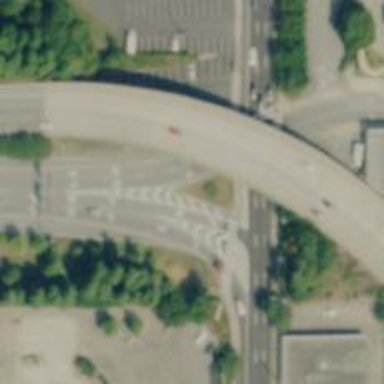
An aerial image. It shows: Asphalt motorway link.